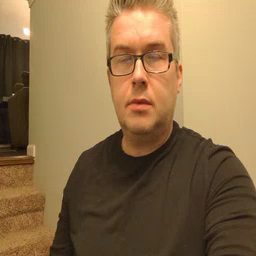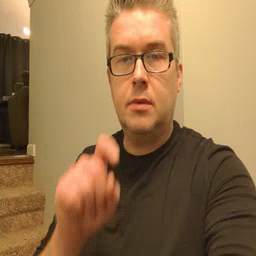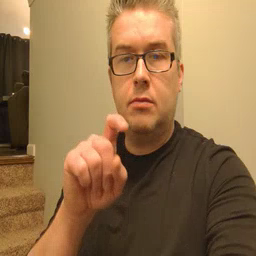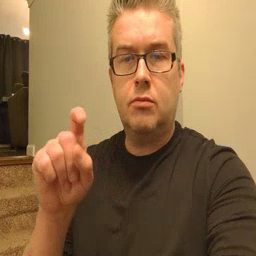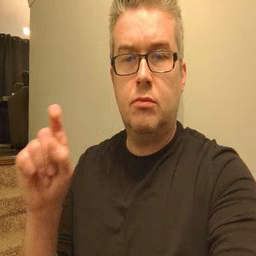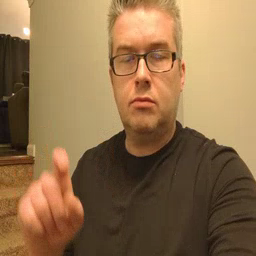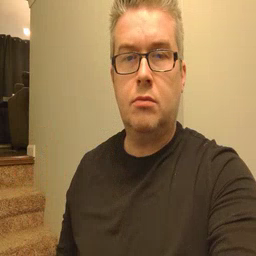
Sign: closet